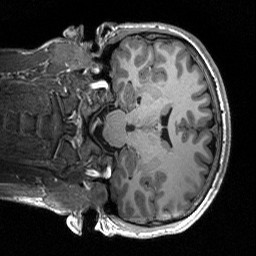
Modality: T1w
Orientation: coronal
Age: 21
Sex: male
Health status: healthy
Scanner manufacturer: siemens
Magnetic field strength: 3 T
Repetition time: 2.53 s
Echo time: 0.00219 s